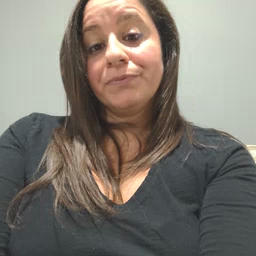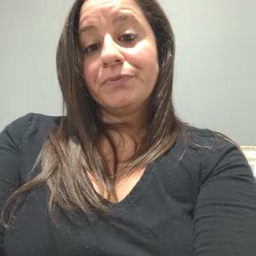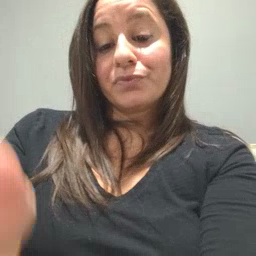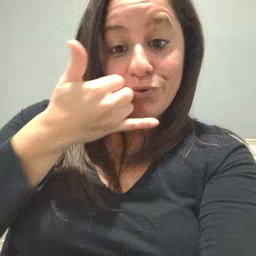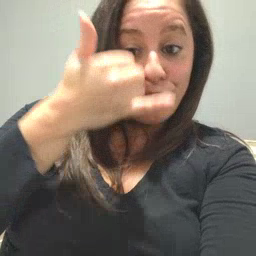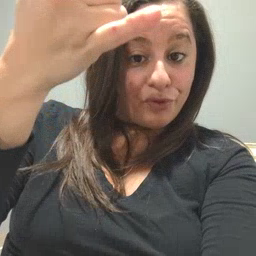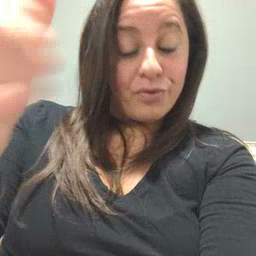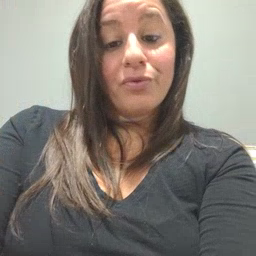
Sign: callonphone